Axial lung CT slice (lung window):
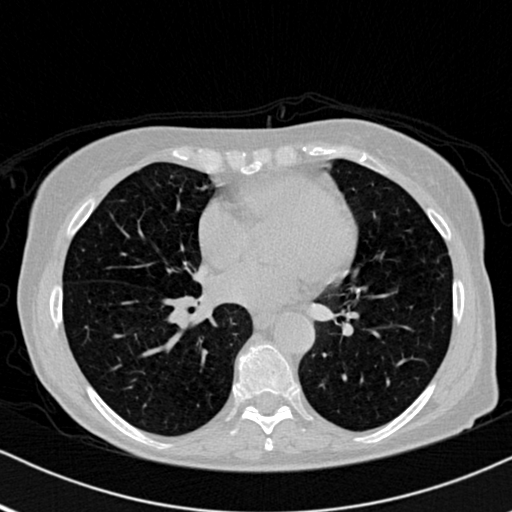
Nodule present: no